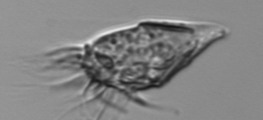
Label: Strombidium_morphotype1